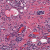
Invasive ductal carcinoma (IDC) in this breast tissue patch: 1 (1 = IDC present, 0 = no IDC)